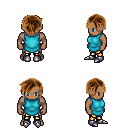
a pixel art fantasy rpg character, male body template, human, dark skin, teal tunic, gold greaves, brown pixie cut hairstyle, metal boots, four views (front, back, left, right), 2x2 character sprite sheet, small pixel art, hard edges, no anti-aliasing